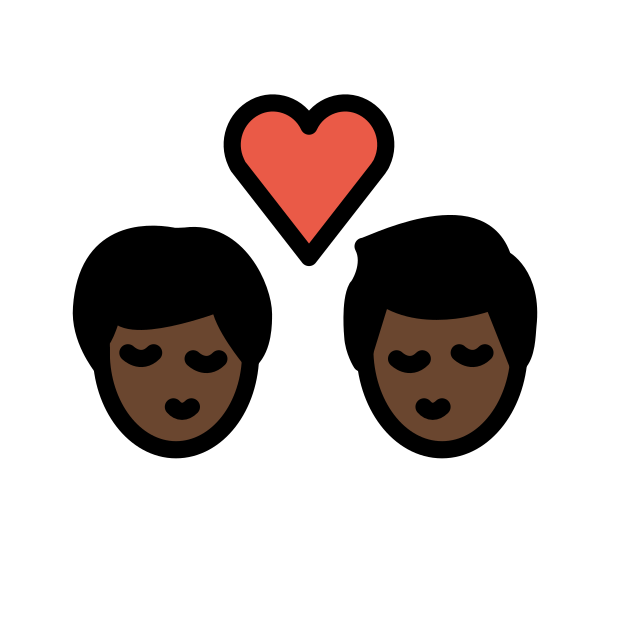
kiss: man, man, dark skin tone